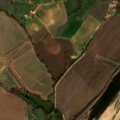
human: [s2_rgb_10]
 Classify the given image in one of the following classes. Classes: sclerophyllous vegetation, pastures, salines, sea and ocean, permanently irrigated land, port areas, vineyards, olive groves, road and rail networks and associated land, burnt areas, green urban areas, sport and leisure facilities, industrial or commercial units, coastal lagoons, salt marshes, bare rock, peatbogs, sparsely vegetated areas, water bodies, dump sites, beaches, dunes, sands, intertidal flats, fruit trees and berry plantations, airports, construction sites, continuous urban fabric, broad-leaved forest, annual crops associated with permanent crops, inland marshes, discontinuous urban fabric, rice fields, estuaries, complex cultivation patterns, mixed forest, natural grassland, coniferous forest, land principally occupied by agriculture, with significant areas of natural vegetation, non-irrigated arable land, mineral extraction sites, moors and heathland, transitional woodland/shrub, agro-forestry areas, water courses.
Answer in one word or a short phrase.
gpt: permanently irrigated land, olive groves, complex cultivation patterns, water courses